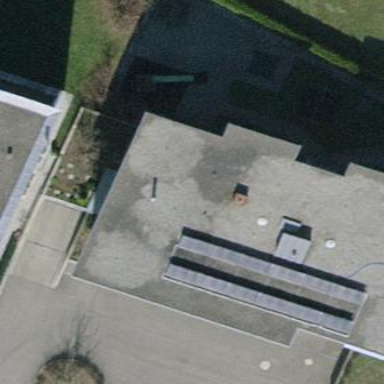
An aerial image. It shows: Building with apartments and flat roof.